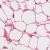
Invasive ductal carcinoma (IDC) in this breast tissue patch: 0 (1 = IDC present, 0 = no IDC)